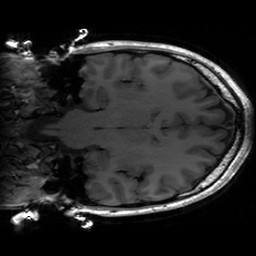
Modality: T1w
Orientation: coronal
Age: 18
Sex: female